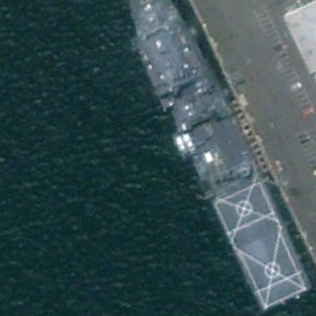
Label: combat